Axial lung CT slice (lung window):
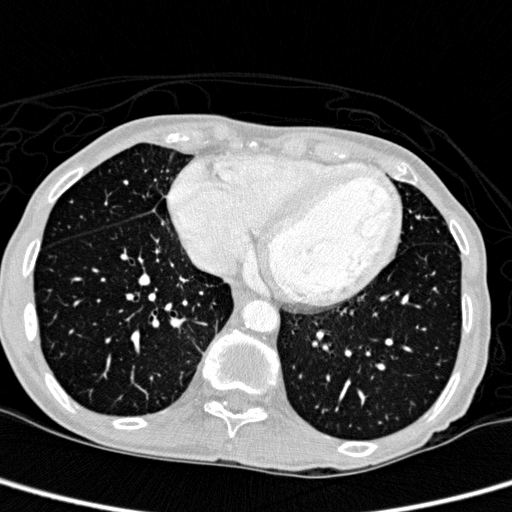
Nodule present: no